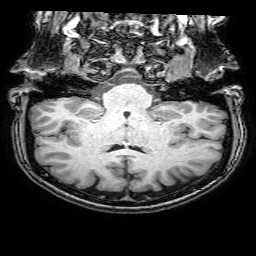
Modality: T1w
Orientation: sagittal
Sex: female
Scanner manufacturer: philips
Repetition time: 0.00812 s
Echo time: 0.00372 s